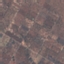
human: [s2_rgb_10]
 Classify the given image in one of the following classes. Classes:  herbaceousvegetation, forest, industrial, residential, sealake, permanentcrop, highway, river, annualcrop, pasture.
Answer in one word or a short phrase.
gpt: PermanentCrop